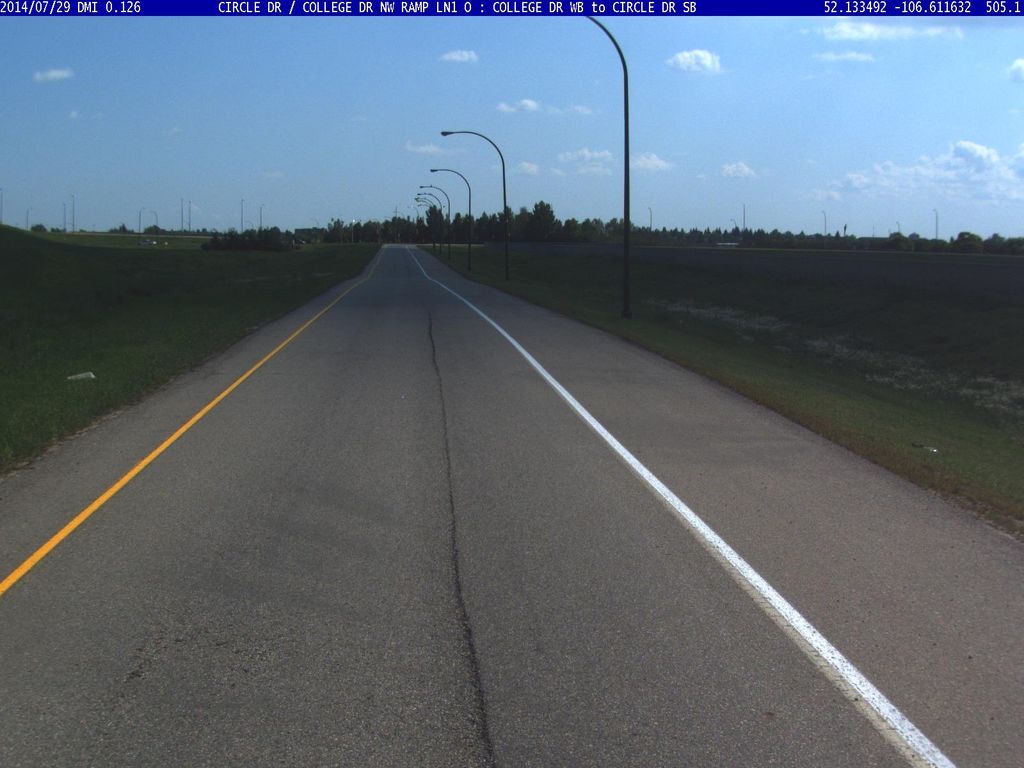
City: saskatoon